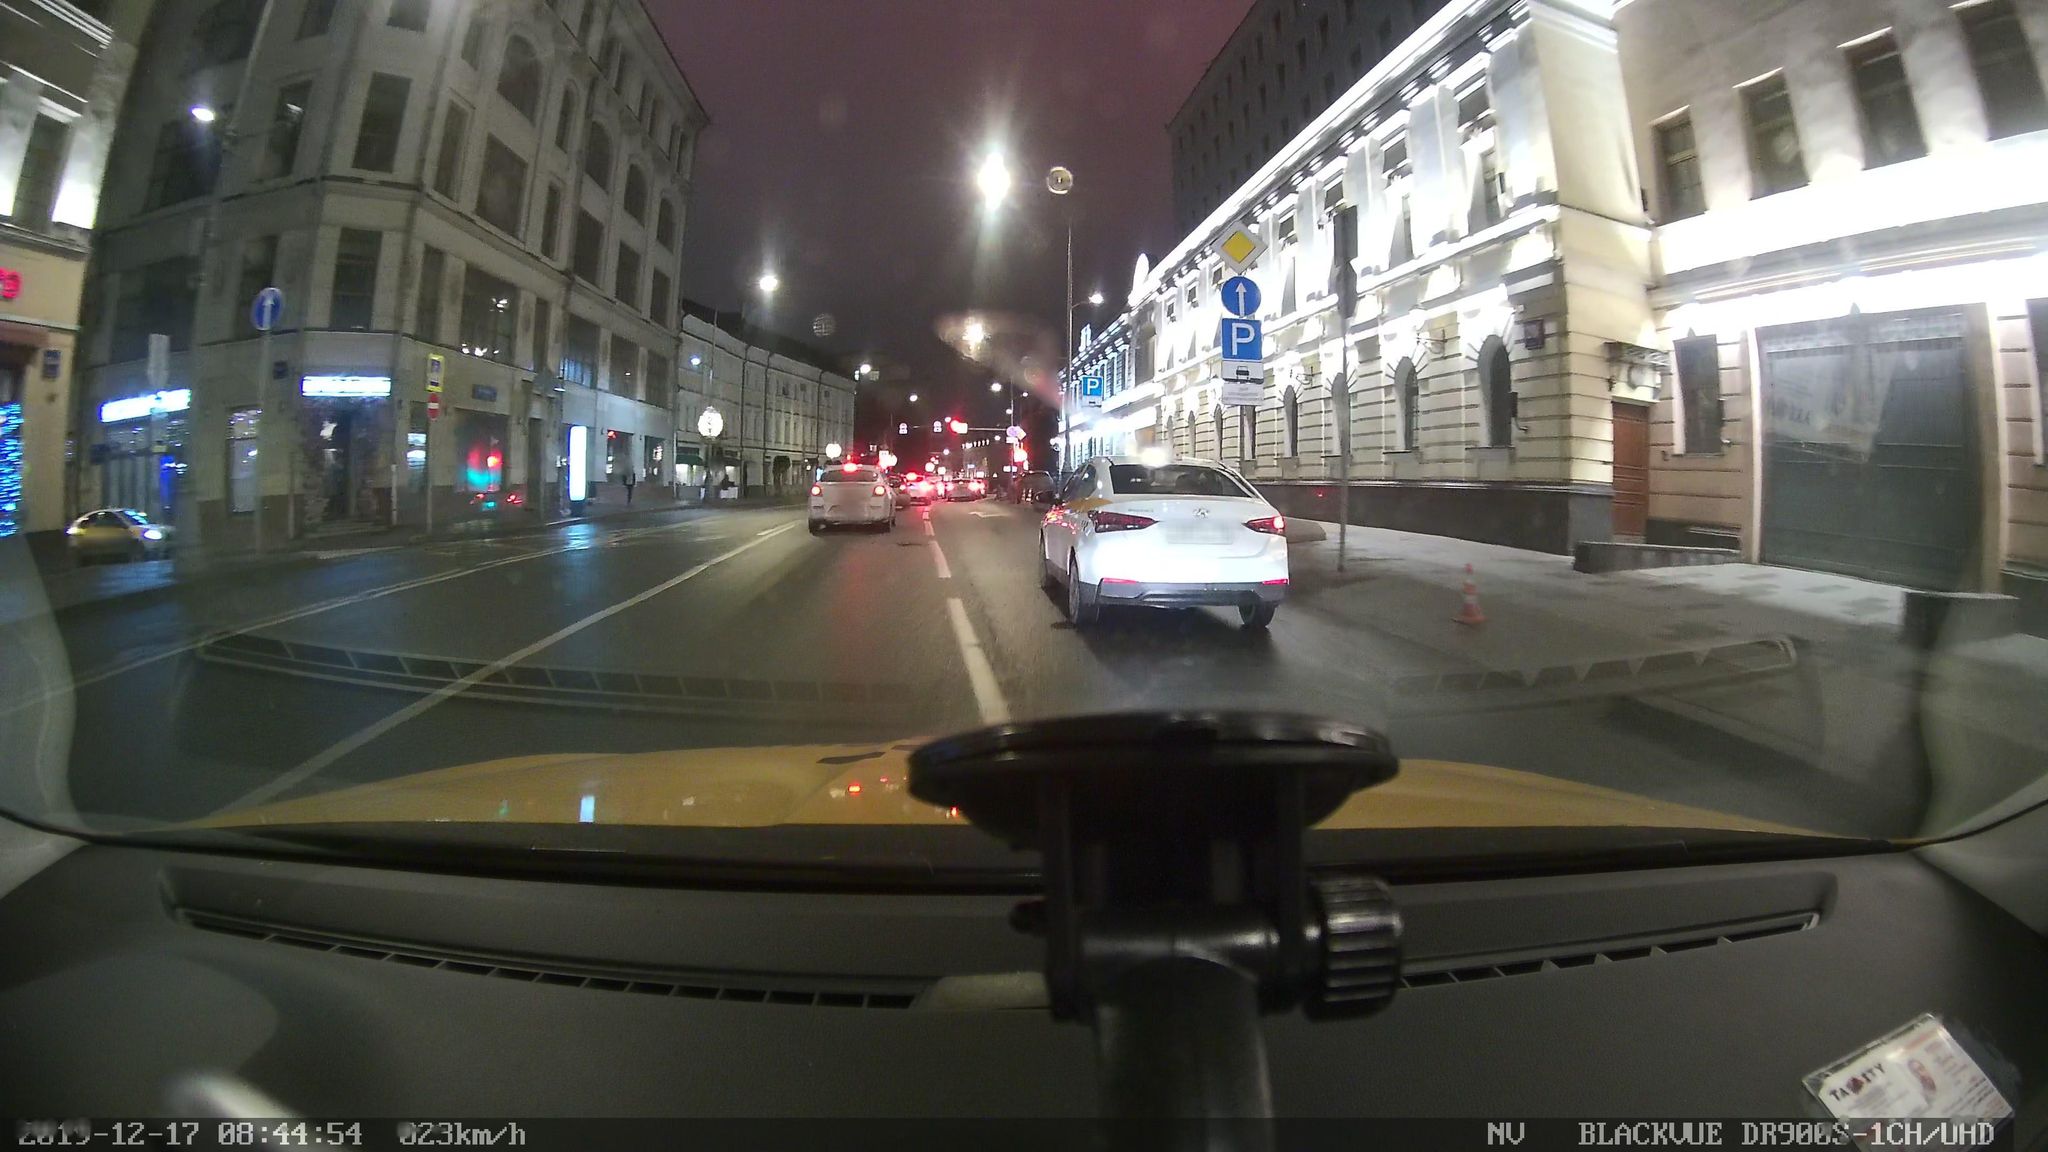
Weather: clear
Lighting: night
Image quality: slightly poor
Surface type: driving surface
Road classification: footway
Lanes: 4
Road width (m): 5
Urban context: urban centre
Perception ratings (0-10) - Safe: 2.74, Lively: 6.64, Beautiful: 2.21, Boring: 1.36, Depressing: 3.95, Wealthy: 3.94